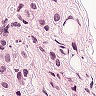
Metastatic tissue present: yes